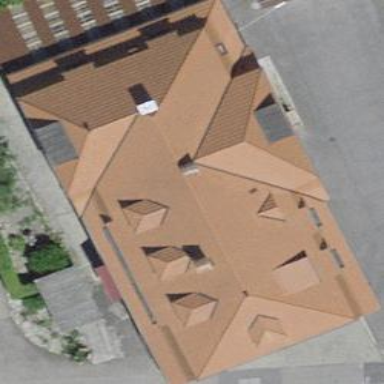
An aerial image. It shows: Half-hipped roof shape on the apartments building.